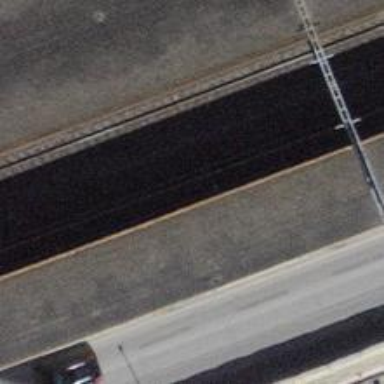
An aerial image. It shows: Siding railway line with electrified contact line for the trains.